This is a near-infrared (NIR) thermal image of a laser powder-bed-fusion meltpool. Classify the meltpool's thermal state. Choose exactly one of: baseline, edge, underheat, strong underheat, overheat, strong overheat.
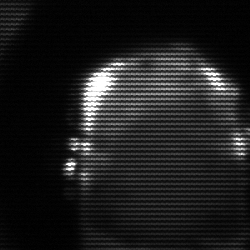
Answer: baseline